Field crop: tomato
Growth stage: 1
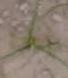
Species: cyperus